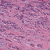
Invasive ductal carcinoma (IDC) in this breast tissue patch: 1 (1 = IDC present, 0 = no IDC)